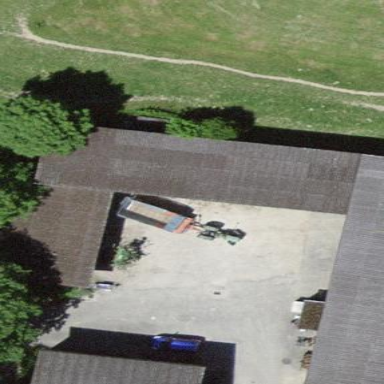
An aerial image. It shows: Barn.